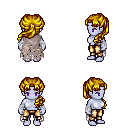
a pixel art fantasy rpg character, female body template, dark elf, purple skin, gray tattered cape, gold greaves, blonde princess hairstyle, white cloth bandages, four views (front, back, left, right), 2x2 character sprite sheet, small pixel art, hard edges, no anti-aliasing